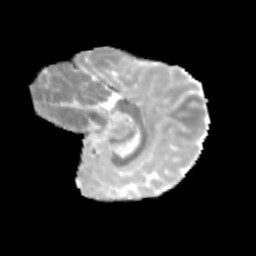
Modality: MD
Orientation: sagittal
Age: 11
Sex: male
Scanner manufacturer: siemens
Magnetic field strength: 3 T
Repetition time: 3.8 s
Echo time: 0.07 s